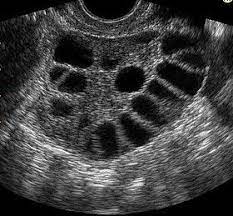
Label: infected